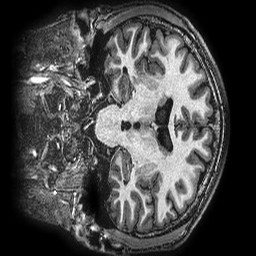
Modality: T1w
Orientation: coronal
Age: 22
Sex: male
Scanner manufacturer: ge
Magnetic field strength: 3 T
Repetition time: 0.00766 s
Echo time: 0.003476 s